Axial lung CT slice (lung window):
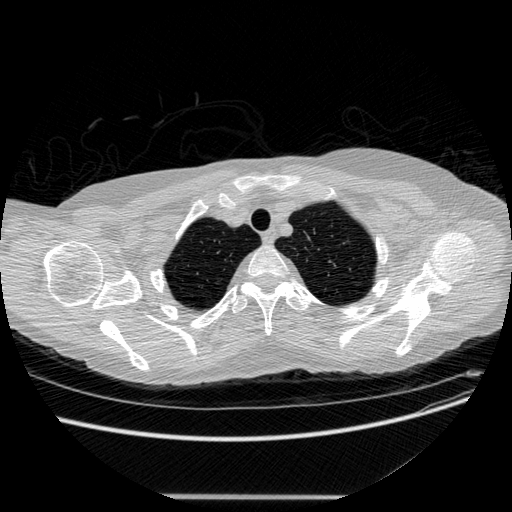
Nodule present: no